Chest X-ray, AP view. Patient: 38 years old, sex F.
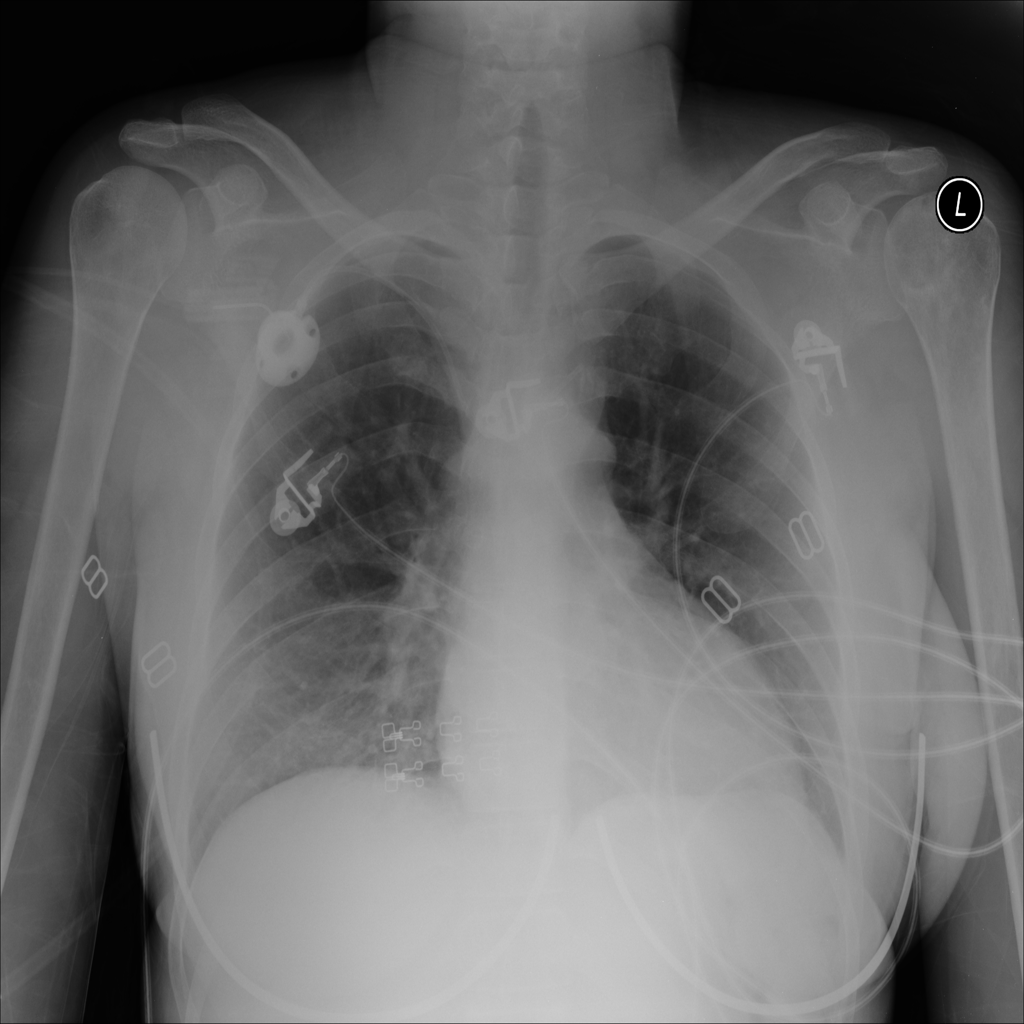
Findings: No Finding